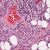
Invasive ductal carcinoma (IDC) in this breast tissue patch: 1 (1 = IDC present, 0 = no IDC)